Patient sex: F
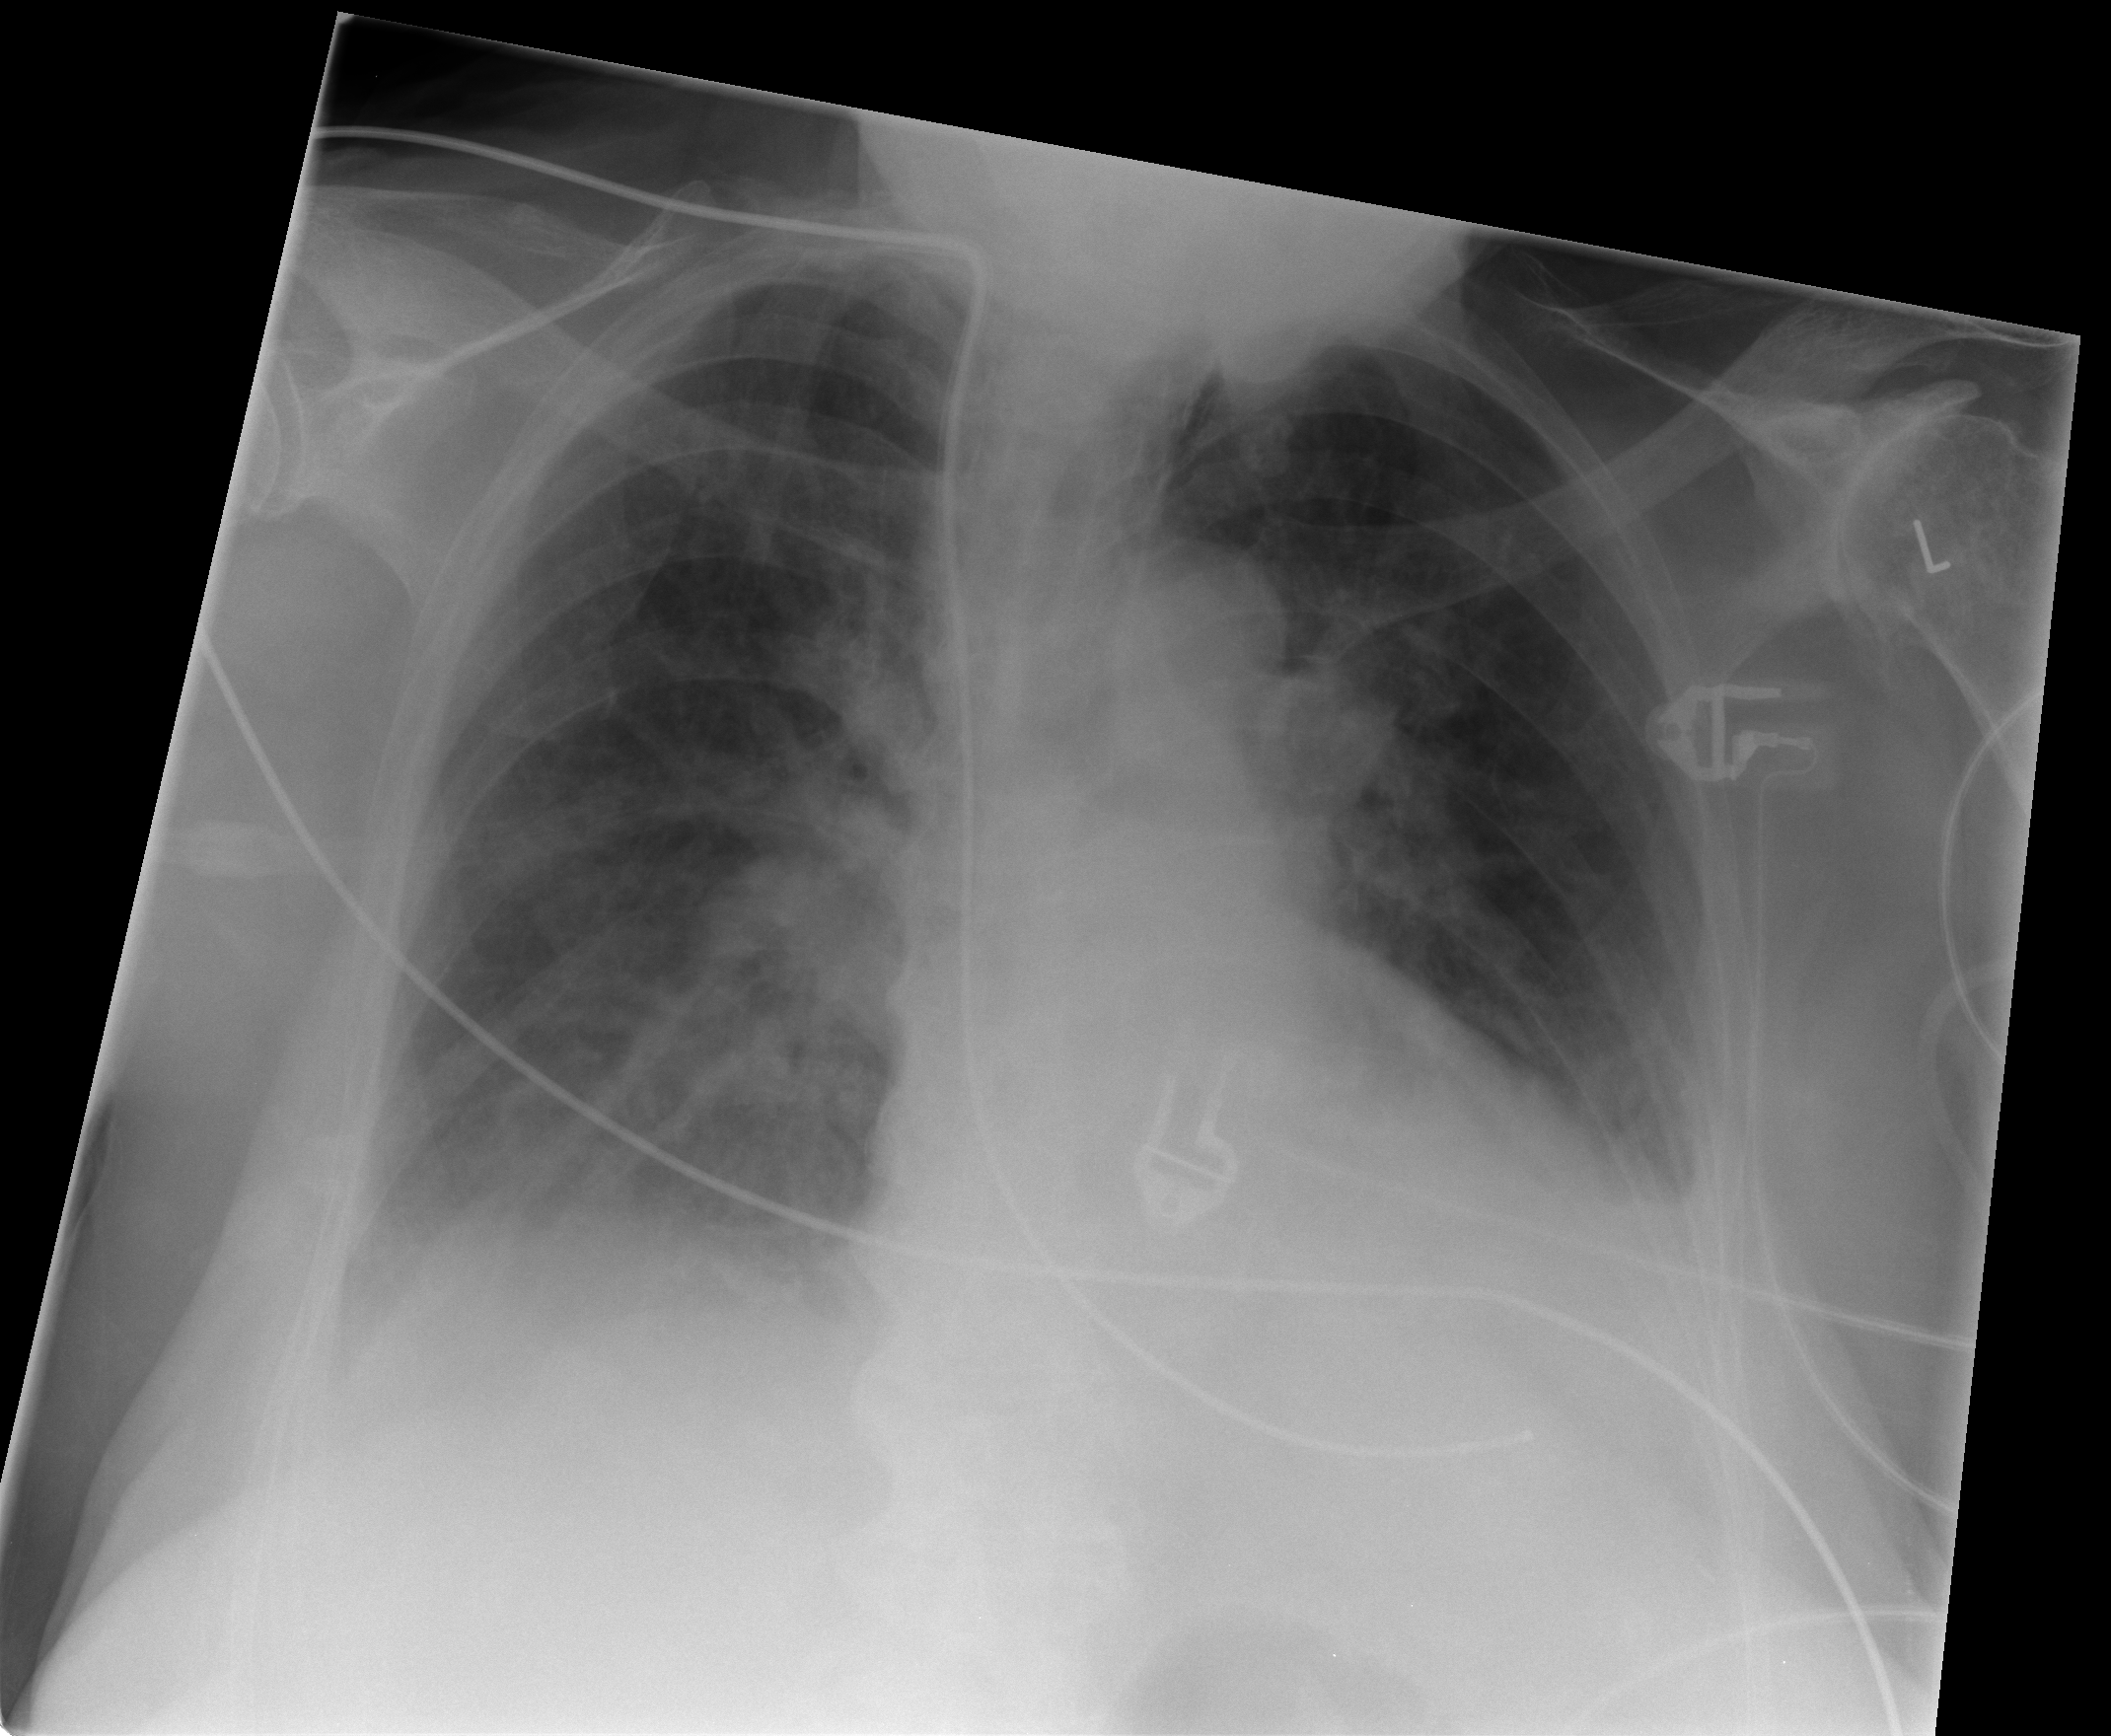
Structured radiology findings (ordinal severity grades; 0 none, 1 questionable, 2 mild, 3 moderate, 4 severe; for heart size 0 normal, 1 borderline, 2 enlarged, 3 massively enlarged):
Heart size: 2
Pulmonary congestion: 2
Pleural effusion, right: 0
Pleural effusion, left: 2
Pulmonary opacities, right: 1
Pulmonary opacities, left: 0
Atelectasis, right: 2
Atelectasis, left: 2